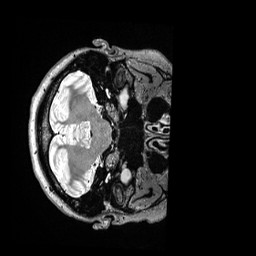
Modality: T2w
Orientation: axial
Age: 28
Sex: female
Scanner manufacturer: siemens
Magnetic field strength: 3 T
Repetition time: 3.2 s
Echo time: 0.564 s